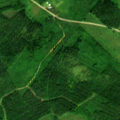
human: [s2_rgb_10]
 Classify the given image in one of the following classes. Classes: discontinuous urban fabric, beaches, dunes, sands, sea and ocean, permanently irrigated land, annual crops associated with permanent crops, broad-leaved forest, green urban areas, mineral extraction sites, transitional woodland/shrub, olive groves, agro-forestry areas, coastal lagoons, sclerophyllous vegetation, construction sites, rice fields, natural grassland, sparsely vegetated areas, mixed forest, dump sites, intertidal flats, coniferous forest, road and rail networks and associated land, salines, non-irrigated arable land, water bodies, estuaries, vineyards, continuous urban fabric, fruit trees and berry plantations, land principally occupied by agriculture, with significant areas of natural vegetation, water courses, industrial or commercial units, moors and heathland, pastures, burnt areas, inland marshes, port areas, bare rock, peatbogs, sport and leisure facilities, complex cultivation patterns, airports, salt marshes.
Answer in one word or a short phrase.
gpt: coniferous forest, mixed forest, transitional woodland/shrub